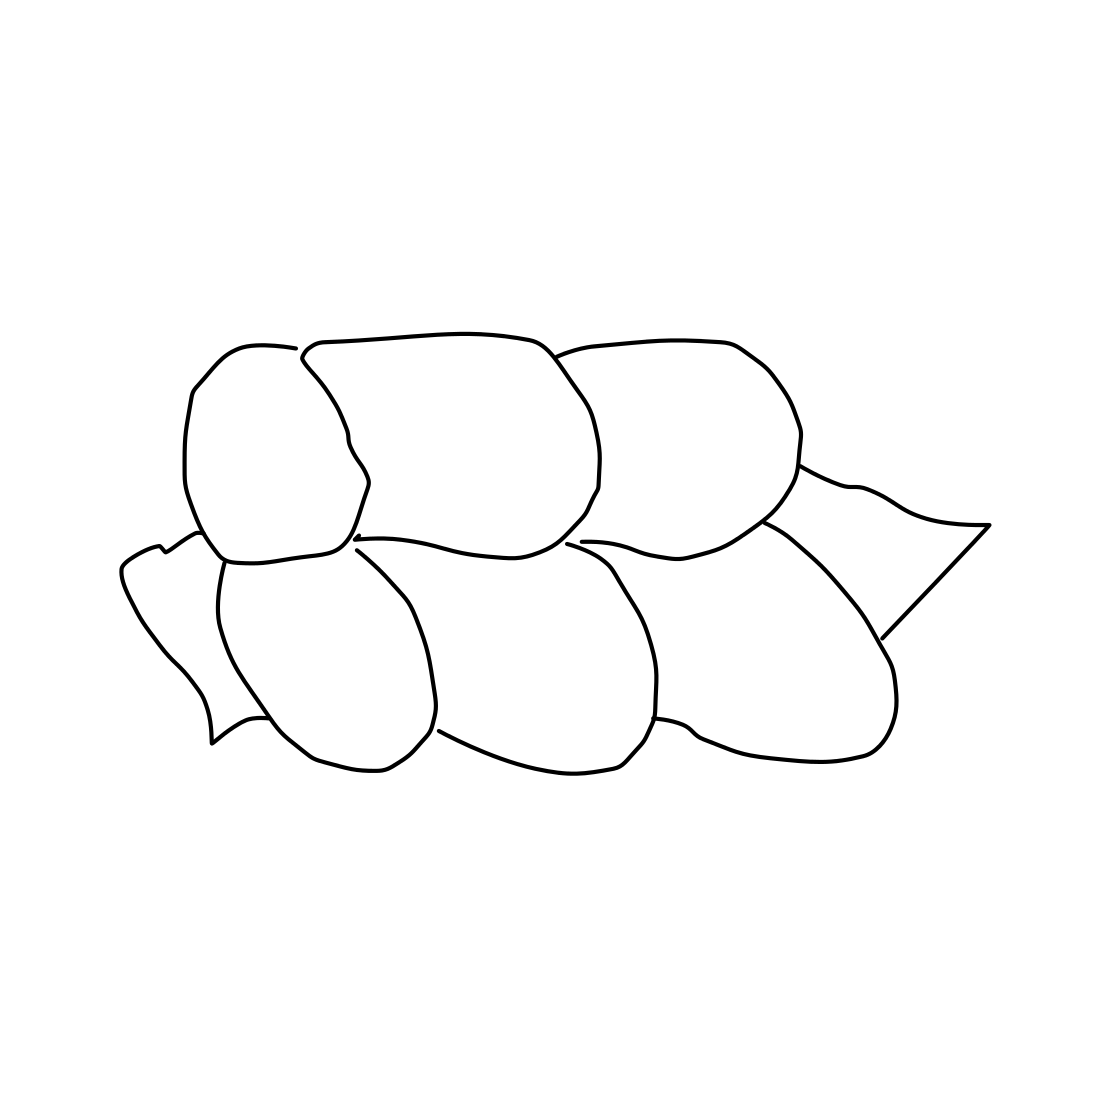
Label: couch